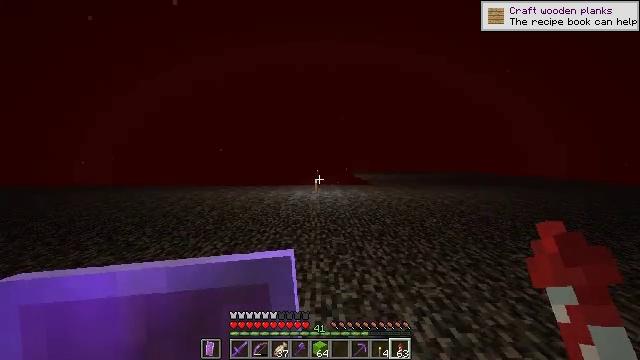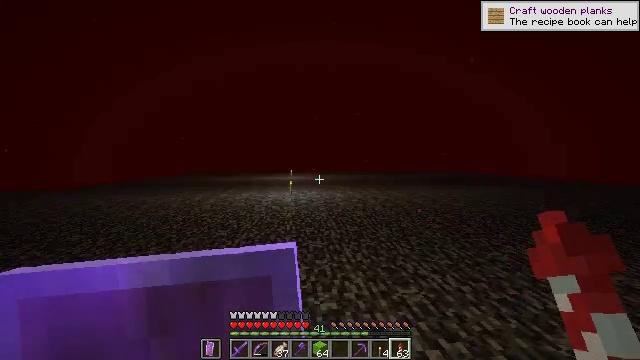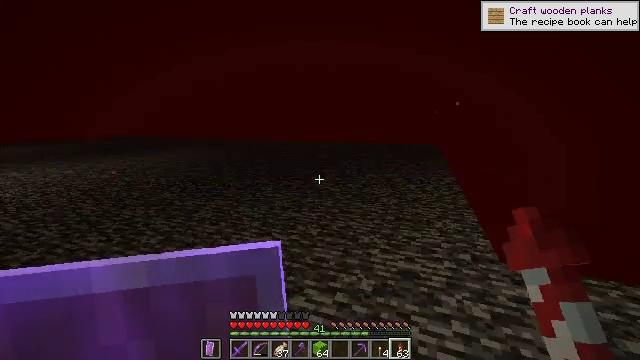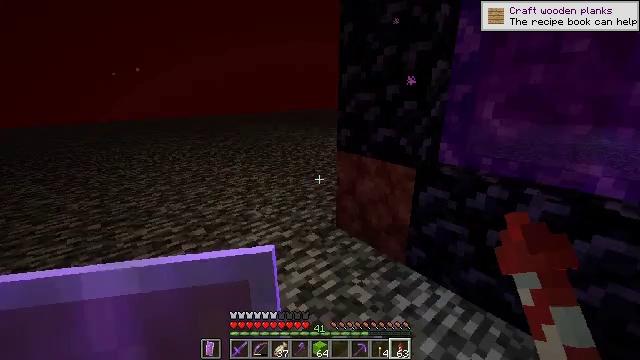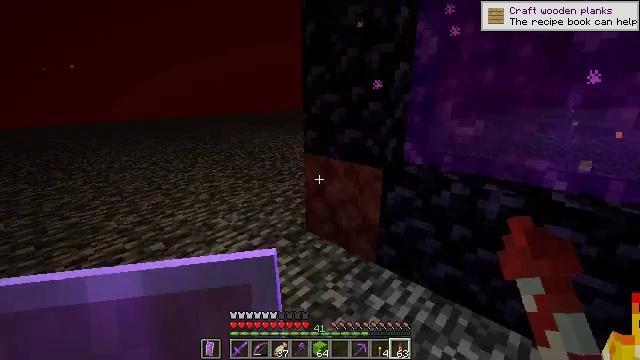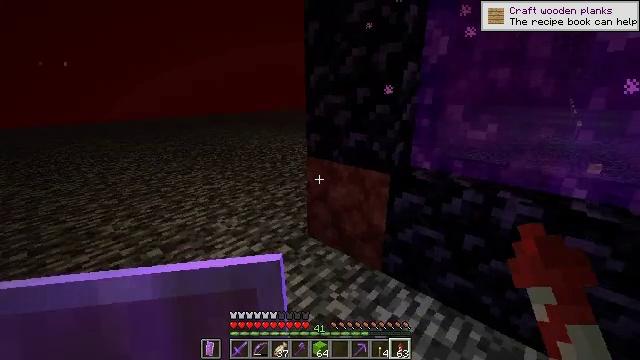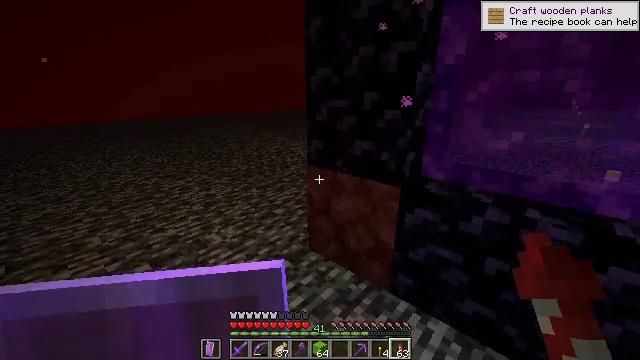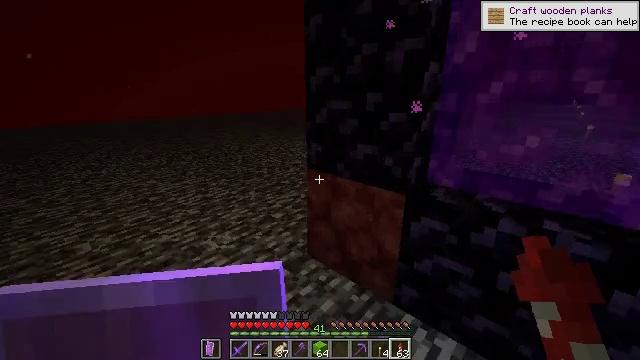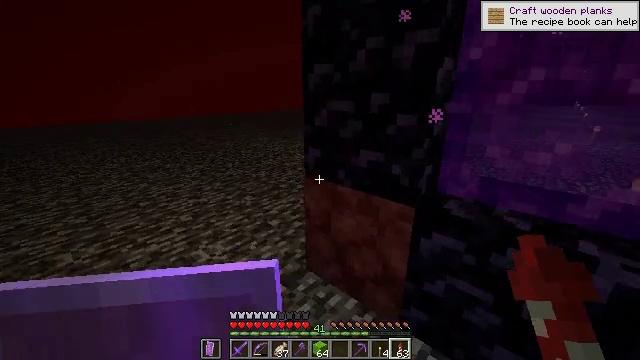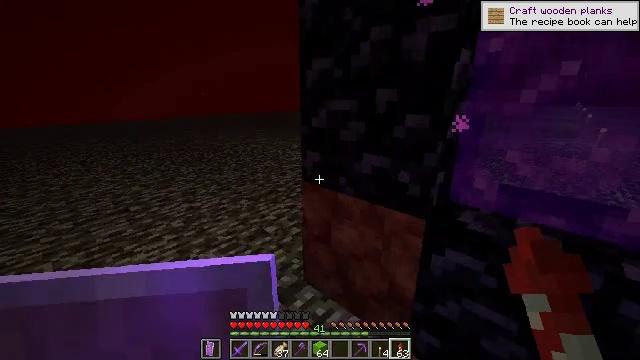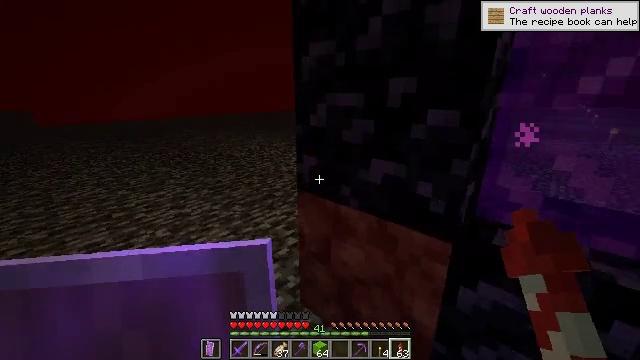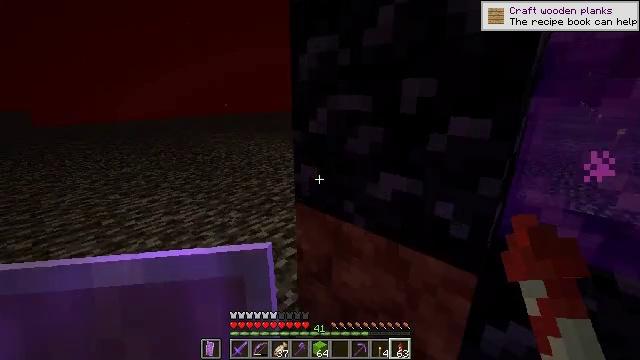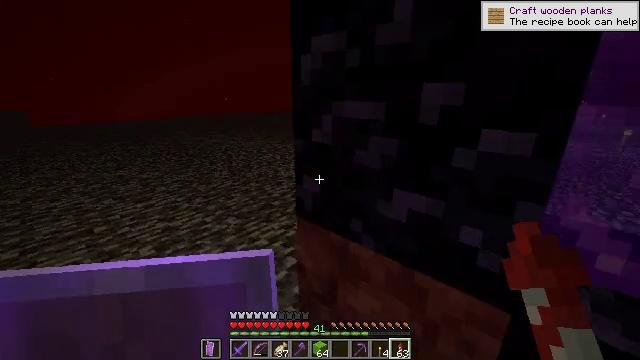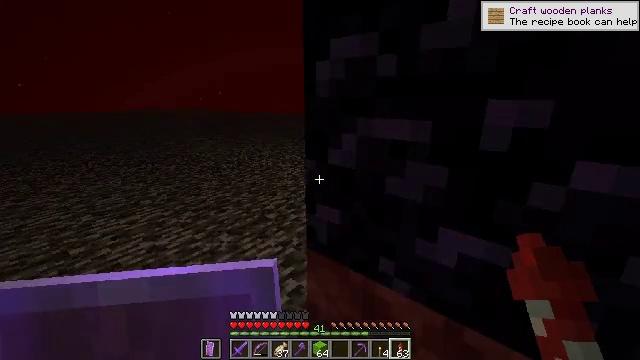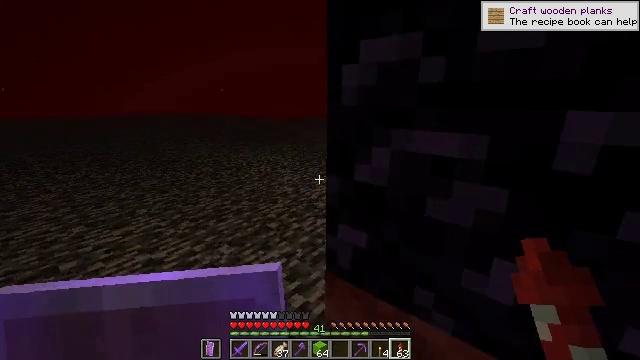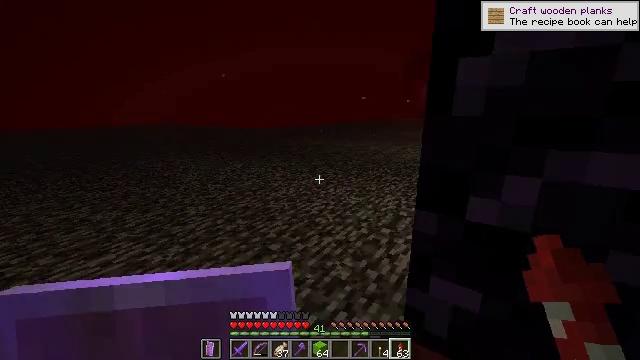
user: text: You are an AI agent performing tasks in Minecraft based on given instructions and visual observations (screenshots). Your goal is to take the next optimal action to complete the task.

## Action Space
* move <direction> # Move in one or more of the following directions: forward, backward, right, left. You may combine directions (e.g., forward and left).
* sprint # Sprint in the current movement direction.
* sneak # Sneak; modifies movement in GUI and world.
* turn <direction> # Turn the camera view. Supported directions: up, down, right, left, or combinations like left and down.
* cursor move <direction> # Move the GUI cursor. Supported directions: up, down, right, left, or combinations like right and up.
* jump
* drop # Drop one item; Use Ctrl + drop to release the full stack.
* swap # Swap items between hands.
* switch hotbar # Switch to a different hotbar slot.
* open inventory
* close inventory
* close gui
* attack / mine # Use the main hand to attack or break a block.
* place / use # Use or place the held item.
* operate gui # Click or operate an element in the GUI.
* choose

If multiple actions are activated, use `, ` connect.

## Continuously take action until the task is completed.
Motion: motion action
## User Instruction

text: Use lime wool to craft a lime carpet.
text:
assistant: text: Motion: move forward, turn right
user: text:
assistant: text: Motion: move forward, turn right and down
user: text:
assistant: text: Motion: move forward, turn right and down
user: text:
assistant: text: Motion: move forward, turn right
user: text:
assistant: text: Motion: move forward
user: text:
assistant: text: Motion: move forward
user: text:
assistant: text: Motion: move forward
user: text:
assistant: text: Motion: move forward
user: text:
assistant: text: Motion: move forward
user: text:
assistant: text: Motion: move forward
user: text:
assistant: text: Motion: move forward
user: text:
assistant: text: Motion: move forward and move left
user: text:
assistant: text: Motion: move forward and move left, turn right
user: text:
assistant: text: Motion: move forward and move left
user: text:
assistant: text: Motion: move forward and move left, turn right and up
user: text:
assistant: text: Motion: move forward and move left, turn right and up
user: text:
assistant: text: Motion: move forward and move left, turn right and up
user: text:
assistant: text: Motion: move forward and move left, turn right and up
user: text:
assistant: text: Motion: move forward and move left, turn right
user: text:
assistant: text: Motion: move forward and move left
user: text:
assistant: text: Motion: move forward and move left, turn right
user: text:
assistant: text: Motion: move forward and move left, turn right
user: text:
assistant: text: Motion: move forward, turn right
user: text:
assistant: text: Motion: move forward
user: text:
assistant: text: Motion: move forward
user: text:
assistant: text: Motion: move forward
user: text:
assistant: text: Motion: move forward, sprint
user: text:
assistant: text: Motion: move forward, sprint
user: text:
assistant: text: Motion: move forward, sprint
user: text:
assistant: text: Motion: move forward, sprint